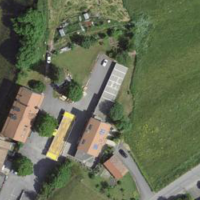
EUNIS habitat code: 55
Species observed at this site:
Euonymus europaeus
Geum rivale